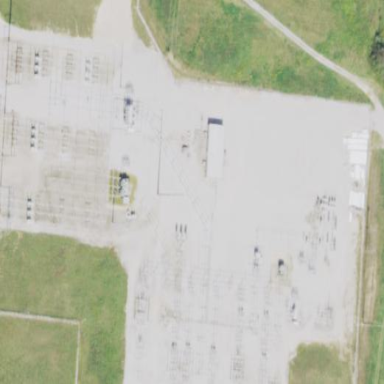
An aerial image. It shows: Power substation with transmission level designation. It is enclosed by fence.